Field crop: maize
Growth stage: 2
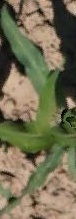
Species: maize